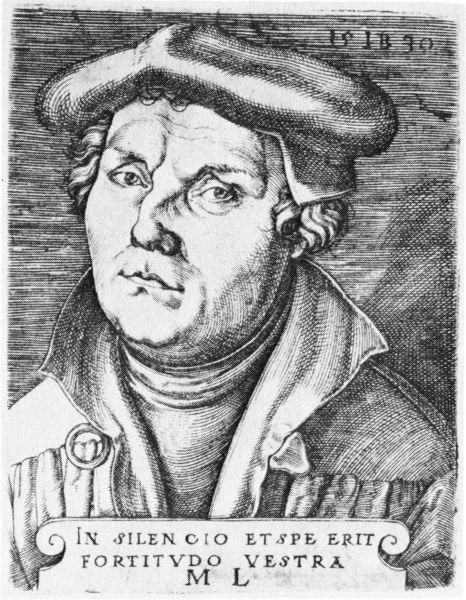
Titel: Bildnis des Martin Luther
Künstler: Georg) Meister IB (Pencz
Institution: (Seriendruck)
Schlagwörter: kopf, mann, schatten, weiß, grau, hintergrund, holz, hut, licht, mund, nase, profil, schwarz, stirn, zeichnung, blick, haube, hemd, jacke, kappe, mütze, augen, falten, gesicht, kragen, trauer, bildnis, herr, portrait, porträt, figur, gewand, haare, mantel, augenbrauen, en face, frontal, kinn, knopf, lippen, locken, renaissance, lächeln, holzschnitt, schrift, seitlich, wangen, datierung, grafik, graphik, stille, tafel, kartusche, inschrift, datum, melancholisch, jahreszahl, oberkörper, ring, buch, denken, druck, druckgraphik, schwarzweiss, initialen, schraffur, radierung, stich, barrett, text, zeitung, bildniss, buchseite, initialien, voluten, ziffer, mittelalter, mönch, luther, vorderansicht, schnecken, kupferstich, stärke, schraffierung, krumm, sinnend, legende, sorge, latein, schrifttafel, martin, reformation, bartlos, martin luther, thesen, theologe, cranach, hare, dreiviertel profil, humanismus, luter, srpruch, fortitudo, hoffnungslosigkeit, ml, 1530, krumme, augen#, in silencio et spe erit fortitudo vestra, löatein, silentio, bartlox